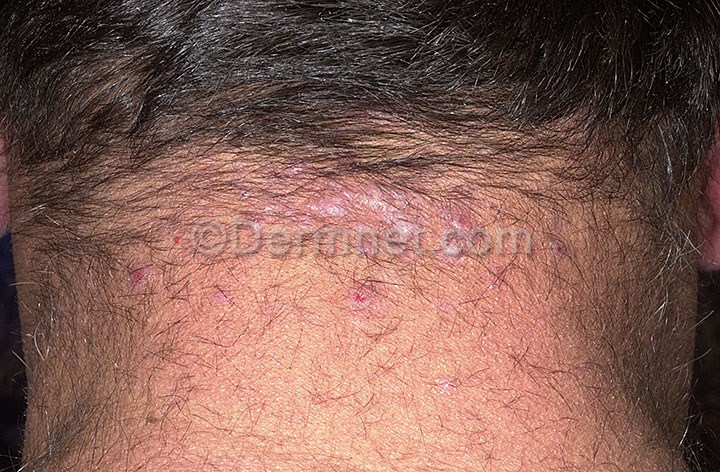
Disease: Hair Loss Photos Alopecia and other Hair Diseases